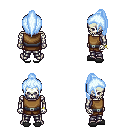
a pixel art fantasy rpg character, male body template, skeleton, leather chest armor, metal pants, white cyan long topknot hairstyle, bracelets, gray slippers, four views (front, back, left, right), 2x2 character sprite sheet, small pixel art, hard edges, no anti-aliasing